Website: crate-barrel
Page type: cart
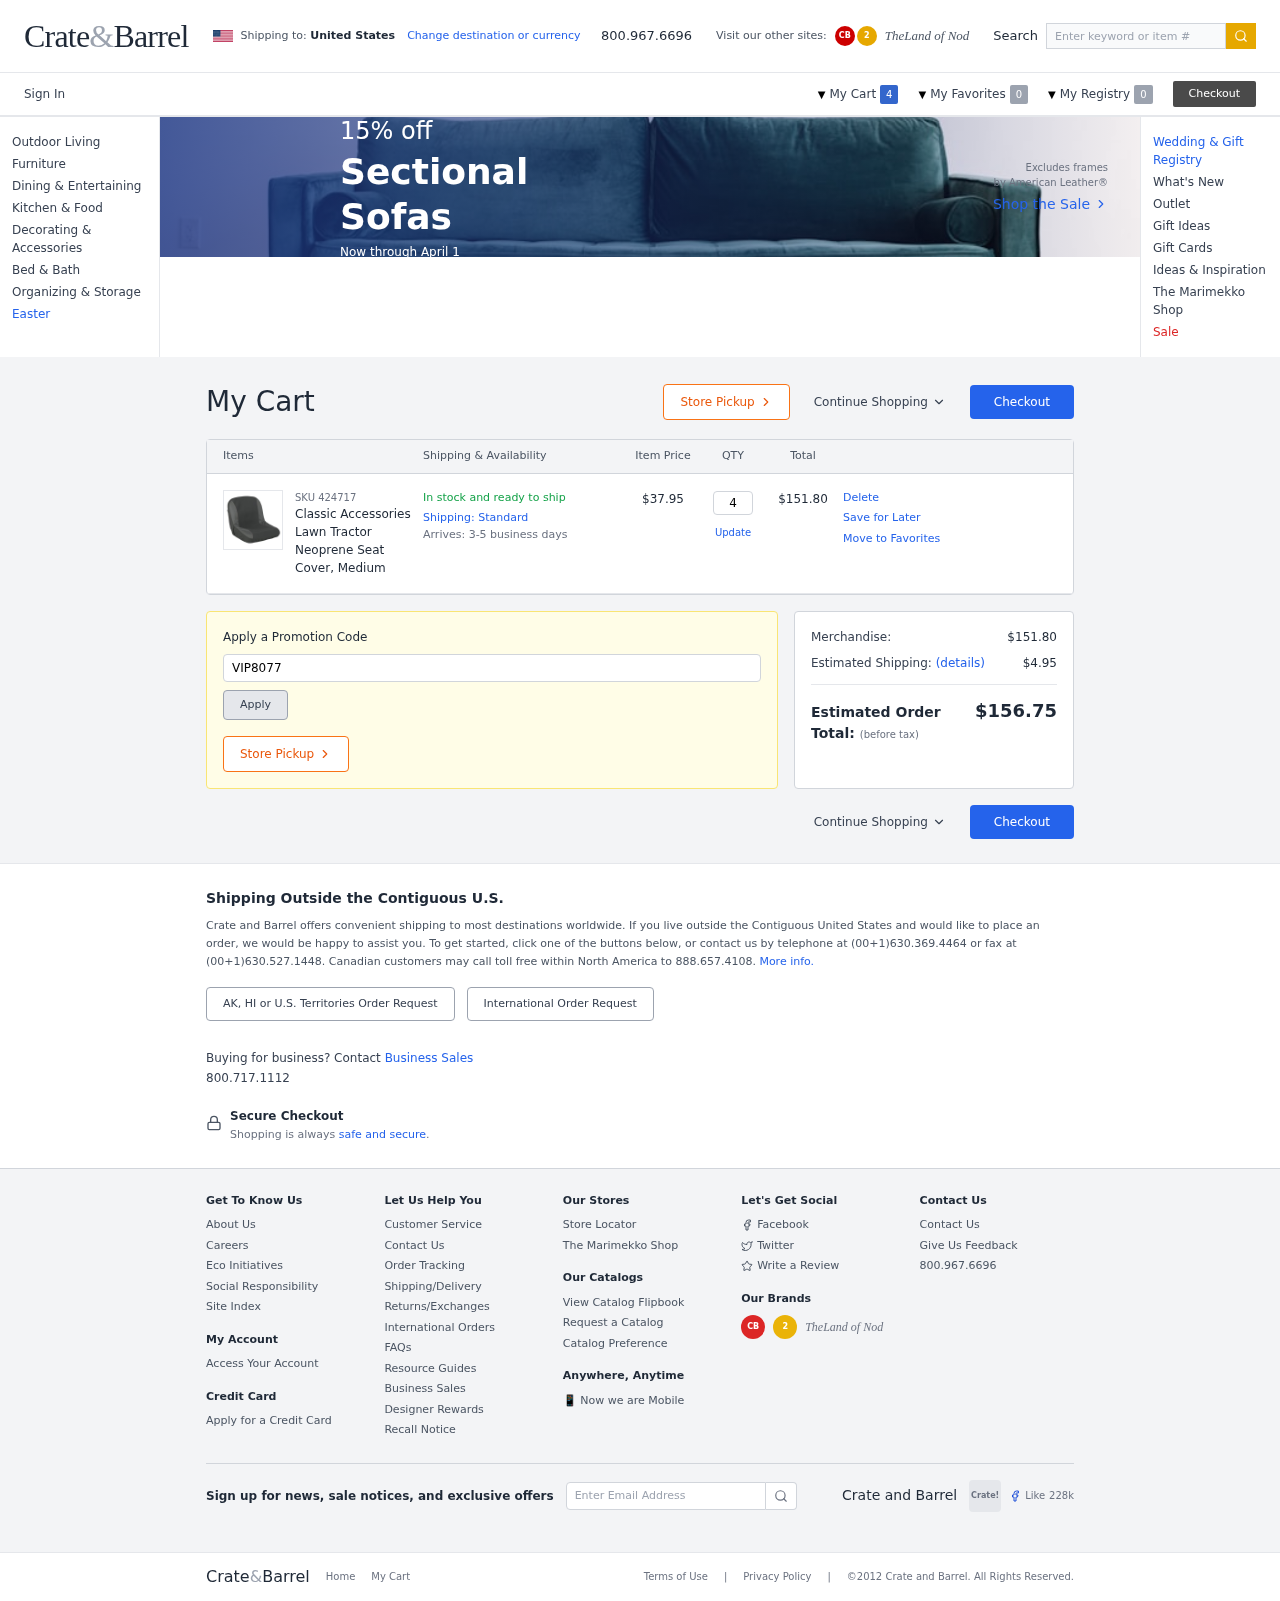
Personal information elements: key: PII_PROMO_CODE
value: VIP8077
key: PII_COUNTRY
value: United States
Product elements: key: PRODUCT1_NAME
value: Classic Accessories Lawn Tractor Neoprene Seat Cover, Medium
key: PRODUCT1_PRICE
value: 37.95
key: PRODUCT1_QUANTITY
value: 4
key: PRODUCT1_SKU
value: SKU 424717
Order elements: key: ORDER_NUM_ITEMS
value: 4
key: ORDER_ITEM_TOTAL
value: $151.80
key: ORDER_SUBTOTAL
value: $151.80
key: ORDER_SHIPPING_COST
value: $4.95
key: ORDER_TOTAL
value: $156.75
Search elements: key: HEADER_SEARCH
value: Enter keyword or item #